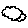
Label: cloud